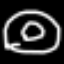
Label: donut